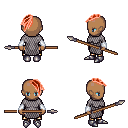
a pixel art fantasy rpg character, female body template, human, dark skin, chain mail, gold greaves, red long mohawk hairstyle, white cloth bracers, metal boots, spear, four views (front, back, left, right), 2x2 character sprite sheet, small pixel art, hard edges, no anti-aliasing